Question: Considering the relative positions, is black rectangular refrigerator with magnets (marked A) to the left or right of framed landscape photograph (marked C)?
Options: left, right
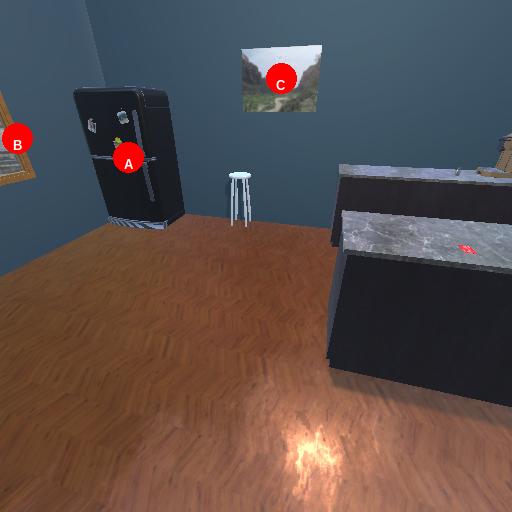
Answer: left